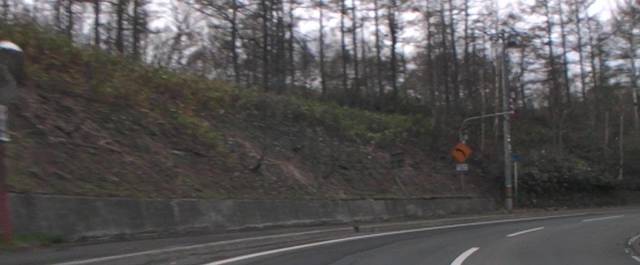
Region: Japan
Coordinates: 43.185, 140.964